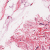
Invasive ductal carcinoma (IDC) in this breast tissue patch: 0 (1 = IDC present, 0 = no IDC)